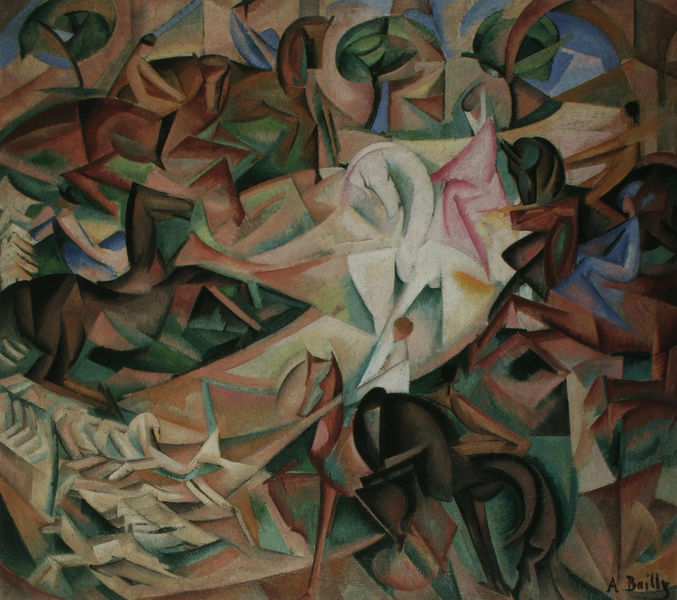
Titel: Reiterphantasie der Dame in Rosa
Künstler: Alice Bailly
Standort: Bern
Institution: Kunstmuseum
Schlagwörter: blau, gemälde, held, himmel, kopf, weiß, bäume, grün, kubismus, kubistisch, menschen, braun, bunt, licht, schwarz, rot, tiere, beige, expressionismus, signatur, öl, rosa, kreis, pferd, pferde, reiter, beine, deutschland, hufe, rappe, reiterin, farbig, schwan, abstrakt, farben, modern, formen, linien, figuren, bögen, helligkeit, viele, expressionsimus, tierwelt, schimmel, ecken, geometrisch, dynamisch, pferderennen, pferdekopf, leuchtend, strahlend, dreiecke, seele, wals, geographie, rennbahn, franz marc, marc, fohlen, bailly, rocpferde, a.bailly